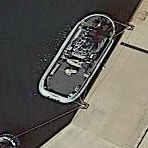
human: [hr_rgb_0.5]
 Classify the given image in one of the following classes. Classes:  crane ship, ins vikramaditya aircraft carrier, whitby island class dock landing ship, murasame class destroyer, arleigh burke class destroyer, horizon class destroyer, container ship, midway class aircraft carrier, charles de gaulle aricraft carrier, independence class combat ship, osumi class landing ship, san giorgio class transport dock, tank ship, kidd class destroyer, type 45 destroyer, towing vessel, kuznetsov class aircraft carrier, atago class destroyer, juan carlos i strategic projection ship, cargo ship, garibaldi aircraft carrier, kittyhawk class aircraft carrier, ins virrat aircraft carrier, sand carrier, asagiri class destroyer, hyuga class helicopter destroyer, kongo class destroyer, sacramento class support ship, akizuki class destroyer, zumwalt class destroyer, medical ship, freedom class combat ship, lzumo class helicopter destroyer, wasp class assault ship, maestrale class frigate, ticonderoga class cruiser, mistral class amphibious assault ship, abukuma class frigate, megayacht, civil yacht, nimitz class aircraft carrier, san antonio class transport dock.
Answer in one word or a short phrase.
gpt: Towing vessel